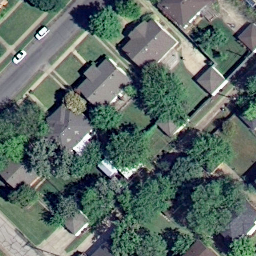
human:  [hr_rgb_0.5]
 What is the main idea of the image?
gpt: medium residential